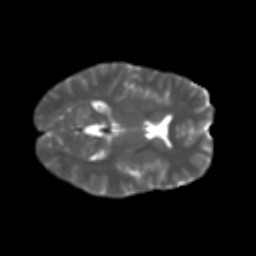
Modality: T2w
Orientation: axial
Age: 42
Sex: female
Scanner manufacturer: ge
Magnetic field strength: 3 T
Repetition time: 7.8 s
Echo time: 0.0607 s